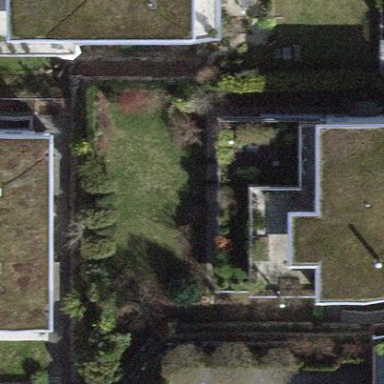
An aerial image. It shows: Residential garden.